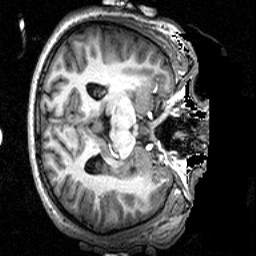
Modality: T1w
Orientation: axial
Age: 24
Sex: male